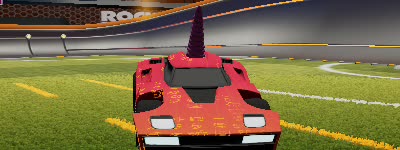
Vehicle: breakout